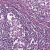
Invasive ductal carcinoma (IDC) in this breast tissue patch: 1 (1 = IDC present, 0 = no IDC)